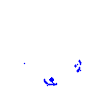
Particle: kaon